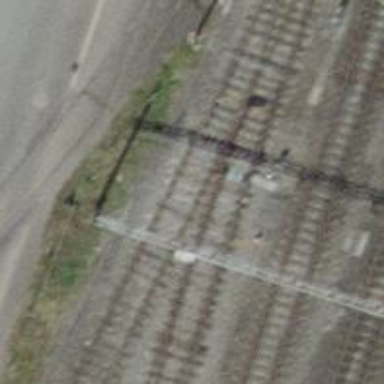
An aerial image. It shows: Railway switch.